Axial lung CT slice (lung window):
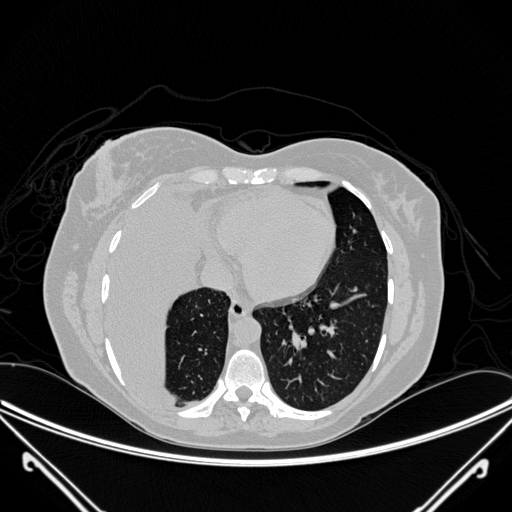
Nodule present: no